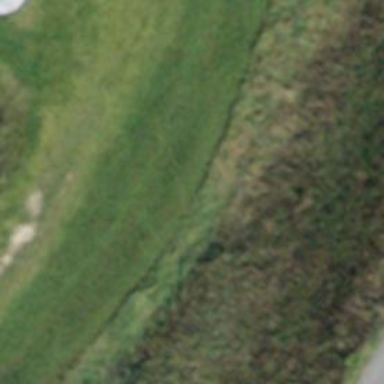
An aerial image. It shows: Designated golf cart path on grassy service road.